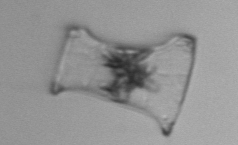
Label: Eucampia